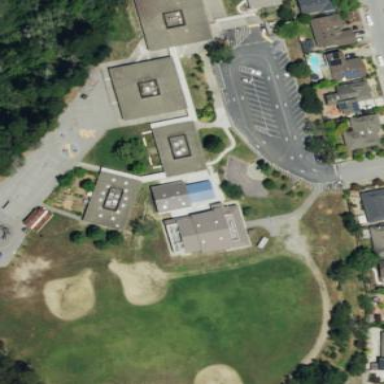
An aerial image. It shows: School.